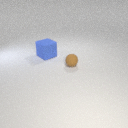
small brown rubber sphere in front of large blue rubber cube